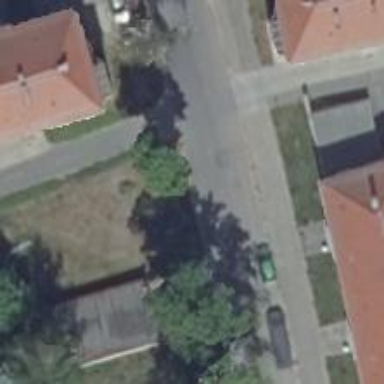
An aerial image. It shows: Asphalt road in residential area.